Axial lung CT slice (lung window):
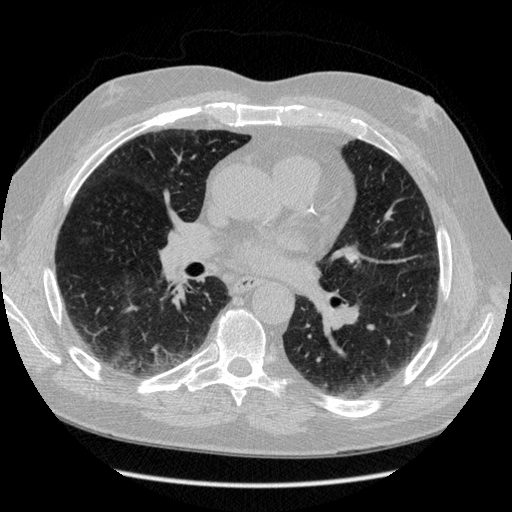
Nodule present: no